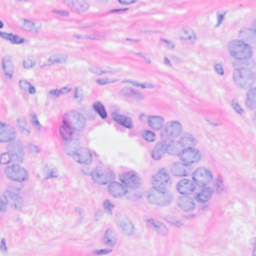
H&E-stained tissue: Breast